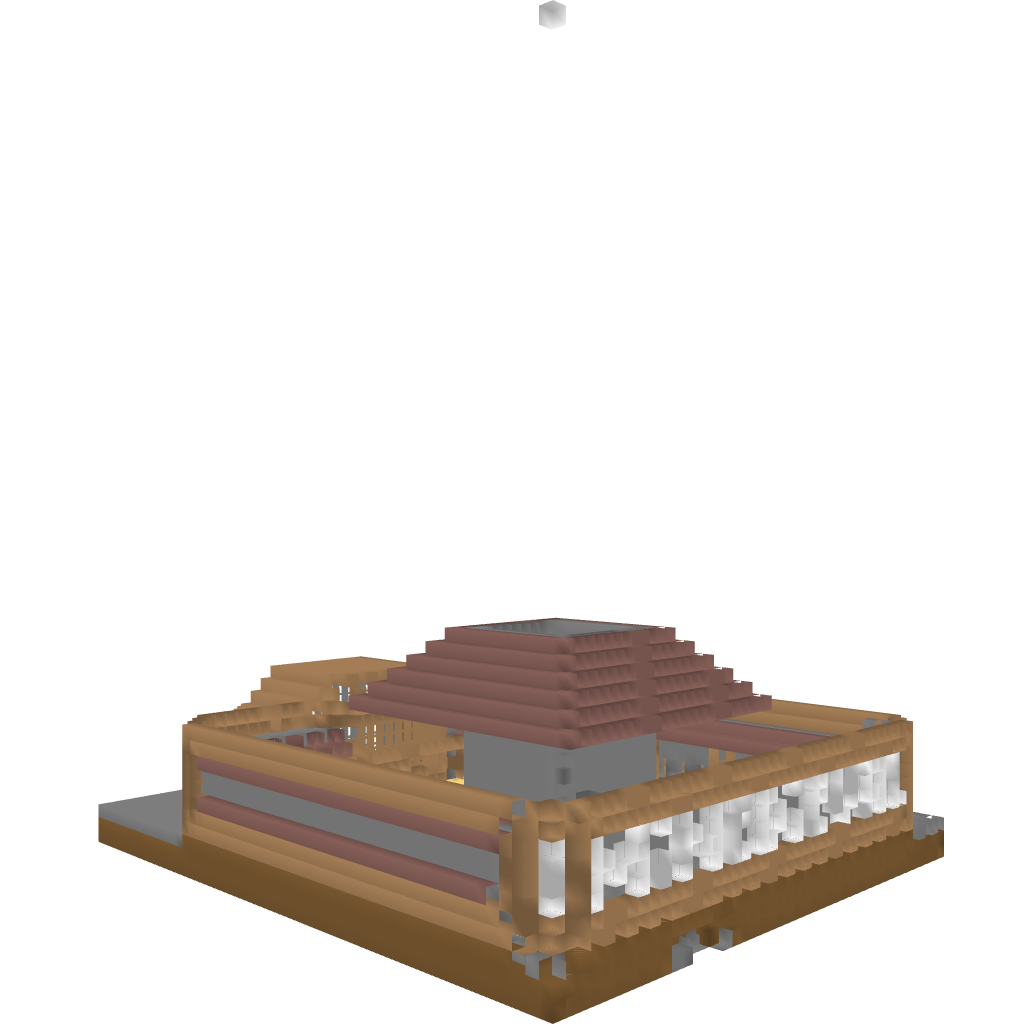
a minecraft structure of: MobArena bad low quality